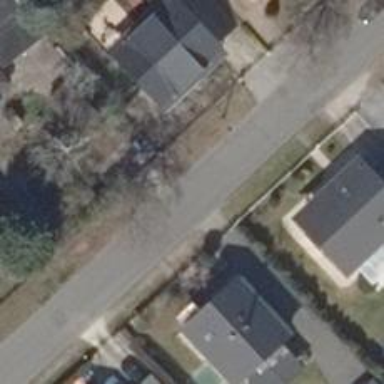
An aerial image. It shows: Driveway.